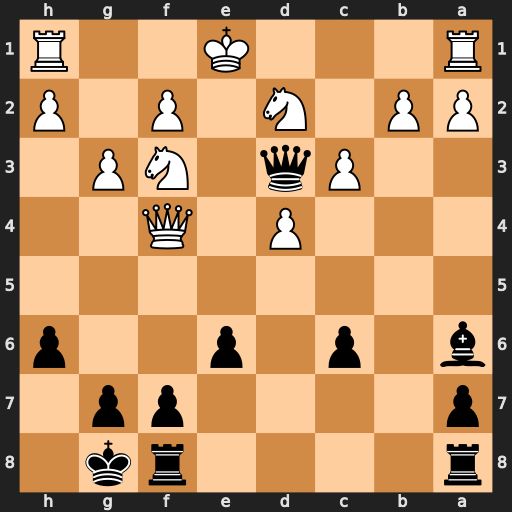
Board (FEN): r4rk1/p4pp1/b1p1p2p/8/3P1Q2/2Pq1NP1/PP1N1P1P/R3K2R
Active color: b
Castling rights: KQ
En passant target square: -
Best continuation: Qe2#